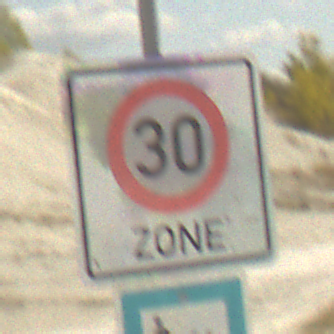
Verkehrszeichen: BeginnZone30
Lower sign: SackgasseRadverkehrFussgaengerDurchlaessig
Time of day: Midday
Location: Outdoor (Beach)
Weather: PartlyCloudy
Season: NotSpecified
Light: Natural